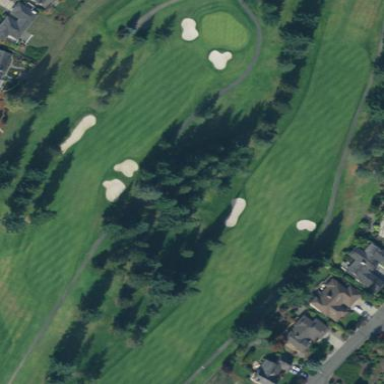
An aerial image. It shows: Rough area on grassy golf course.